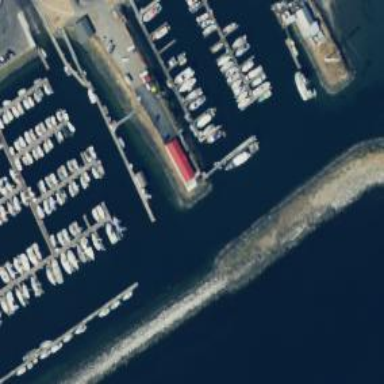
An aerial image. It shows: Man-made pier.